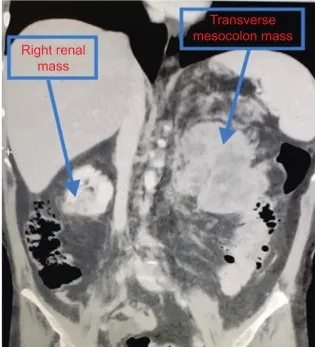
(A-B) Contrast-enhanced CT showing heterogeneously enhancing mass adjacent to the transverse colon and right lower pole kidney mass.
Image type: radiology (ct)